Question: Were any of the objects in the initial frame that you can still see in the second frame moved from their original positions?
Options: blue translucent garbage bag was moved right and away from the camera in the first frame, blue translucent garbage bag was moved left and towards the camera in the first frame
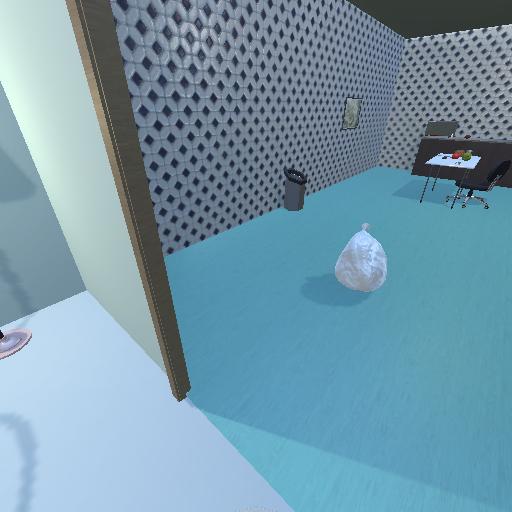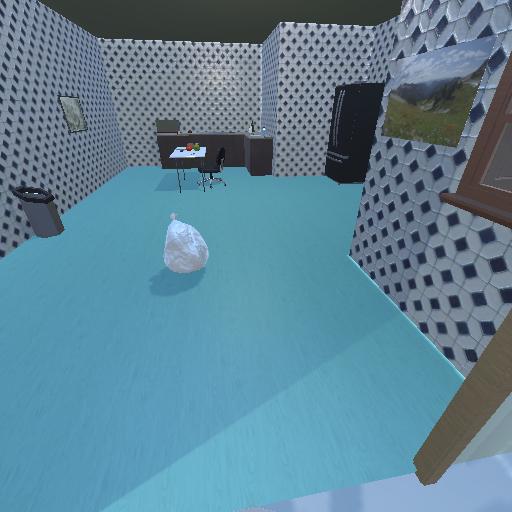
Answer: blue translucent garbage bag was moved right and away from the camera in the first frame